Question: I'm having a problem where the option of Base image does not appear in magento admin, anyone has any idea what can be?
look:

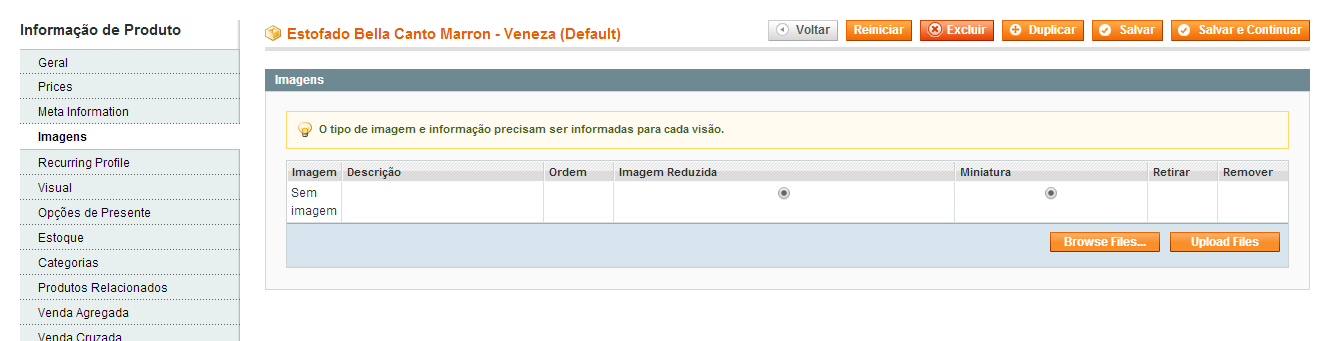
Answer: Check your Catalog > Attributes > Manage Attributes and verify you have the "Base Image" labeled attribute. if its missing you must add this attribute, and drag it into the attribute set for the product in which its missing.